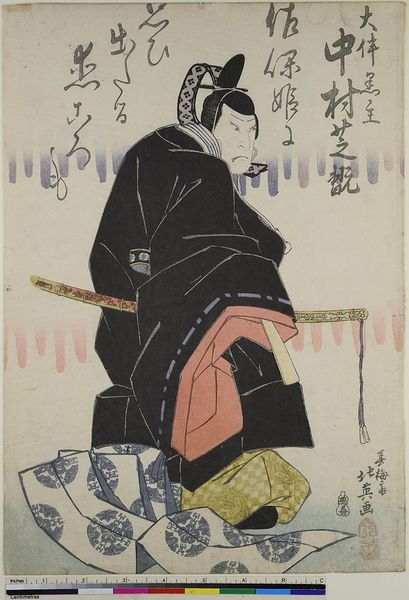
Titel: Der Schauspieler Nakamura Shikan als Otomo no Kuronushi
Künstler: Shunbaisai Hokuei
Standort: Hamburg
Institution: Museum für Kunst und Gewerbe Hamburg
Schlagwörter: blau, mann, gelb, frisur, schwarz, blick, rot, mensch, theater, holzschnitt, japan, schrift, japanisch, schriftzeichen, asien, druckgraphik, druckgrafik, schwert, gedicht, zeit, schauspieler, farbholzschnitt, schauspielerin, kimono, samurai, kalligrafie, kabuki, edo, reproduktionen, druckerzeugnisse, theateraufführung, ukiyo